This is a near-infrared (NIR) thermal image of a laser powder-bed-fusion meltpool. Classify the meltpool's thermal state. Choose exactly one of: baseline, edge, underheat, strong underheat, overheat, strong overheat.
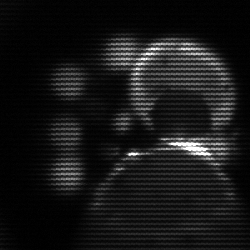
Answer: edge